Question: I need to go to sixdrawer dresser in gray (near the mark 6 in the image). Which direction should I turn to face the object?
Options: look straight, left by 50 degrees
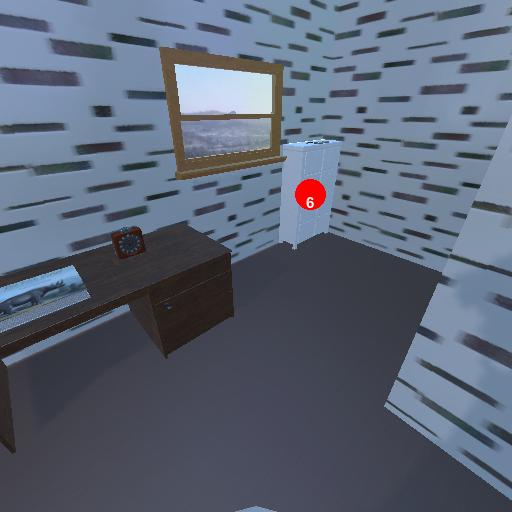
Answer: look straight